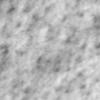
Label: no_change